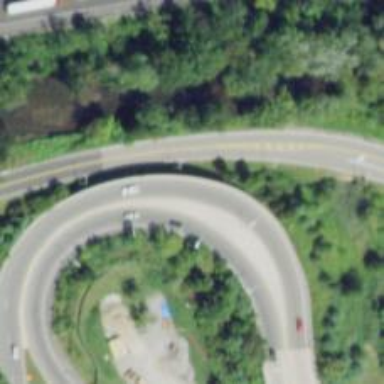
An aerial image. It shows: Trunk link highway.